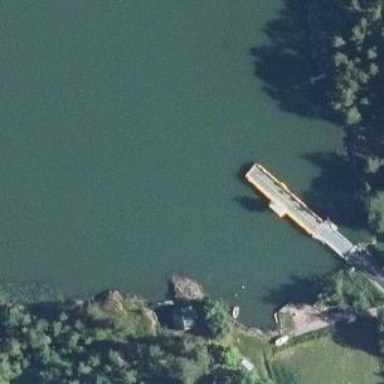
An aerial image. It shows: Tertiary ferry.